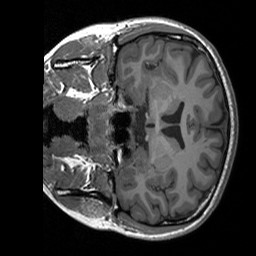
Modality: T1w
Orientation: coronal
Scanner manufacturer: siemens
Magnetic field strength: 3 T
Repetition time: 1.76 s
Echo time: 0.0022 s